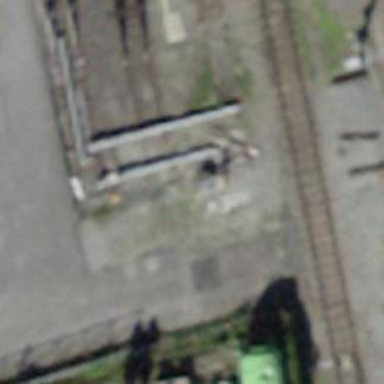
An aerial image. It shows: Railway buffer stop.